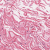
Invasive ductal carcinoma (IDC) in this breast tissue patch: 0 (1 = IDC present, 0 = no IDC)